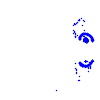
Particle: electron